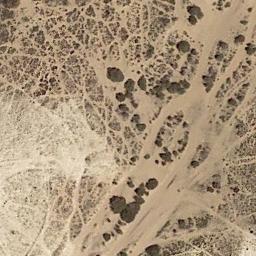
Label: chaparral